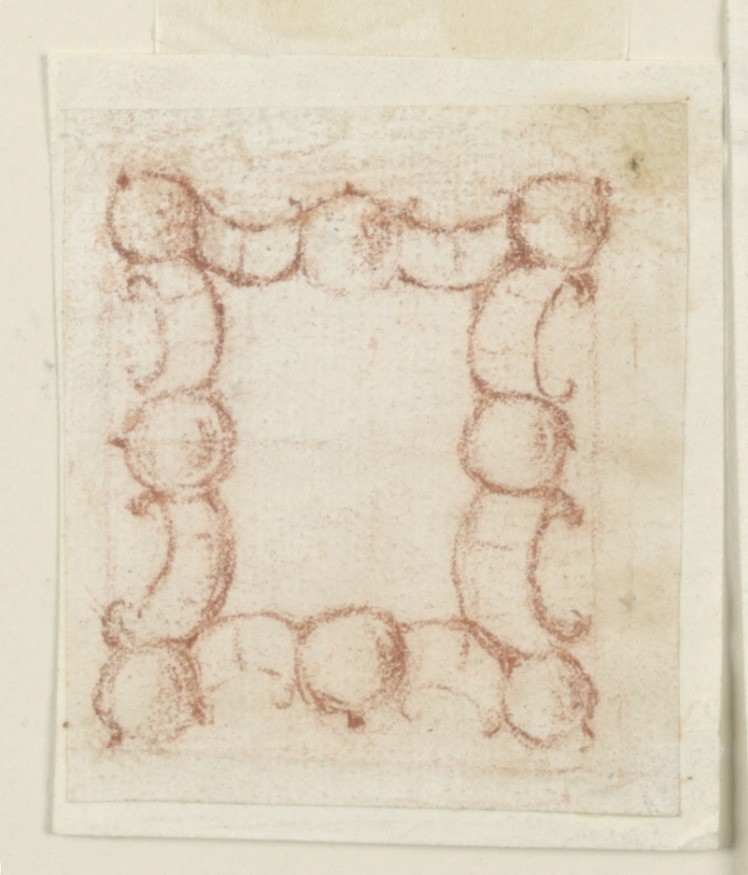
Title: Design for a Buckle
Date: mid- 18th century
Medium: Red crayon on paper
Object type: Drawing
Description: Sketchy design for a belt buckle. Light round gems disposed in the corners and in the middle of the sides of an oblong, are connected with their neighboring gems by a scroll.